Question: My question is probably best illustrated by the image.
In 'Sub New', 'CompositionTarget.Rendering' is well known, but stuck with my throwback to C# syntax. VB.NET is hard! Yet in 'CompositionTargetRendering', the compiler has never come across it before. It's declared in 'System.Windows.Media', which I certainly have in my imports.
Is my declaration of the handler incorrect or something? Or is Xenu messing with me>

Oh yes, the C# I'm translating from compiles just fine:
'''
CompositionTarget.Rendering += CompositionTargetRendering;
private void CompositionTargetRendering(object sender, EventArgs e)
{
if (stopwatch.ElapsedMilliseconds > lastUpdateMilliSeconds + 5000)
{
viewModel.UpdateModel();
Plot1.RefreshPlot(true);
lastUpdateMilliSeconds = stopwatch.ElapsedMilliseconds;
}
}
'''
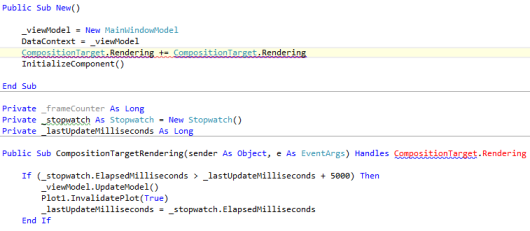
Answer: You don't add handlers in VB.NET with '+=' you need to either:
Declare the object 'WithEvents' and use the 'Handles' keyword
'''
Private WithEvents MyCompositionTarget As CompositionTarget
Private Sub CompositionTargetRendering() Handles MyCompositionTarget.Rendering
'code for event here
End Sub
'''
Or use 'AddHandler' (which works in the same way as C# +=) (Don't use 'Handles' keyword)
'''
Private MyCompositionTarget As CompositionTarget
Publlic Sub New
AddHandler MyCompositionTarget.Rendering, AddressOf CompositionTargetRendering
End Sub
Private Sub CompositionTargetRendering()
'code for event here
End Sub
'''